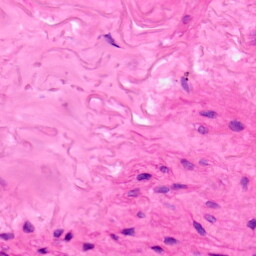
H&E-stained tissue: Lung